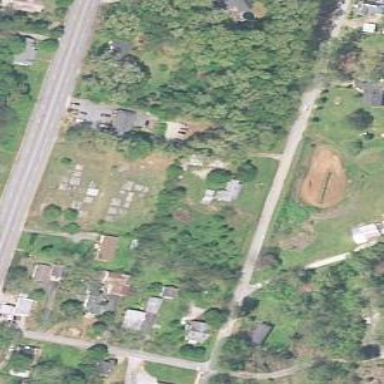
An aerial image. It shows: Grave yard.